Question: I am using <URL>. The labels of my axis stretch really strangely if the plot is too small/big. I want to turn off that behaviour and want the axis labels always printed at the same width:height ratio.

Here is an SSCCE:
'''
import java.awt.BorderLayout;
import javax.swing.JFrame;
import org.jfree.chart.ChartFactory;
import org.jfree.chart.ChartPanel;
import org.jfree.chart.JFreeChart;
import org.jfree.chart.plot.PlotOrientation;
import org.jfree.data.xy.XYSeries;
import org.jfree.data.xy.XYSeriesCollection;
public class Main {
public static void main(String[] args) {
JFrame frame = new JFrame();
frame.setLayout(new BorderLayout());
XYSeries series = new XYSeries("series a");
for (int i = 0; i < 100; i++)
series.add(i, Math.sin(i / 2.0) * Math.cos(i / (2.0 + Math.random())));
XYSeriesCollection dataset = new XYSeriesCollection(series);
JFreeChart chart = ChartFactory.createXYLineChart("", "x-axis", "y-axis", dataset, PlotOrientation.VERTICAL, false, false, false);
ChartPanel panel = new ChartPanel(chart);
frame.add(panel, BorderLayout.CENTER);
frame.setSize(400, 200);
frame.setLocationRelativeTo(null);
frame.setVisible(true);
}
}
'''
It produces the output marked with the 'OK'. When I change the size of the frame in either direction to a certain amount, the axis labels (and tick labels) are starting to get distorted (as can be seen by the two frames marked with 'stretched'). And their "stretching factor" is synced.
I can not figure out how to disable this "feature" and always display the the axis labels at a fixed width:height ratio. Do you know how to do this?
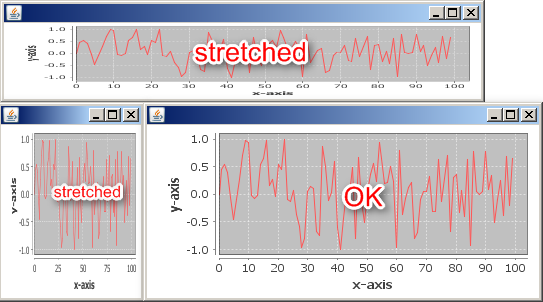
Answer: This is an example of <URL>.
You need to set the maximum and minimum draw height and width on the 'ChartPanel'. You can either set them once:
'''
ChartPanel panel = new ChartPanel(chart);
panel.setMaximumDrawHeight(1000);
panel.setMaximumDrawWidth(1000);
panel.setMinimumDrawWidth(10);
panel.setMinimumDrawHeight(10);
'''
using some suitable values or add a 'ComponentListener':
'''
frame.addComponentListener(new ComponentAdapter() {
@Override
public void componentResized(ComponentEvent e) {
panel.setMaximumDrawHeight(e.getComponent().getHeight());
panel.setMaximumDrawWidth(e.getComponent().getWidth());
panel.setMinimumDrawWidth(e.getComponent().getWidth());
panel.setMinimumDrawHeight(e.getComponent().getHeight());
}
});
'''